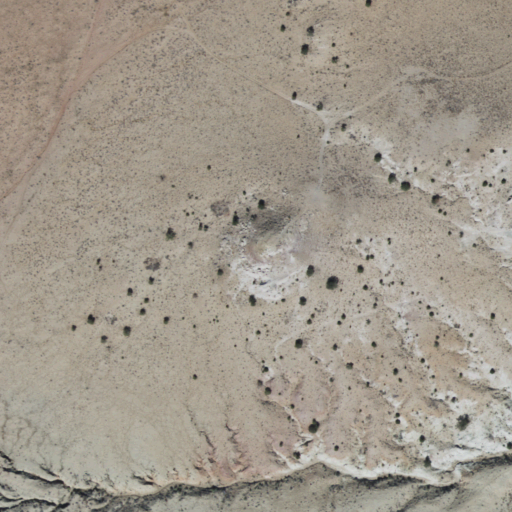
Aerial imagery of mountain in Arizona named Little Ice Cream Cone Hill containing shrub and grassland